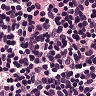
Metastatic tissue present: no